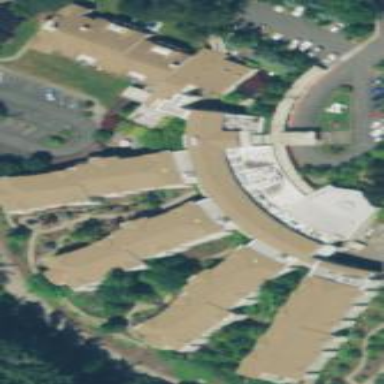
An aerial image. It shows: Building.